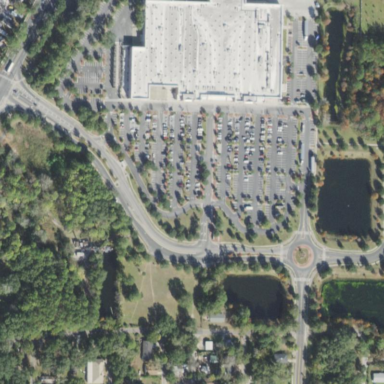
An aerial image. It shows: Parking area.